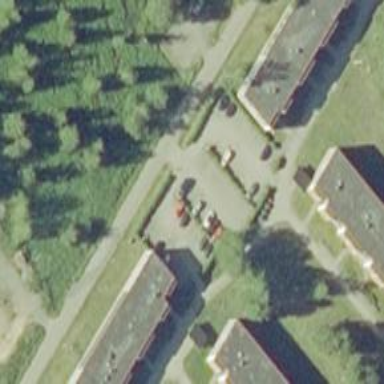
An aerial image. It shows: Parking area.